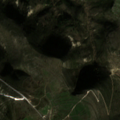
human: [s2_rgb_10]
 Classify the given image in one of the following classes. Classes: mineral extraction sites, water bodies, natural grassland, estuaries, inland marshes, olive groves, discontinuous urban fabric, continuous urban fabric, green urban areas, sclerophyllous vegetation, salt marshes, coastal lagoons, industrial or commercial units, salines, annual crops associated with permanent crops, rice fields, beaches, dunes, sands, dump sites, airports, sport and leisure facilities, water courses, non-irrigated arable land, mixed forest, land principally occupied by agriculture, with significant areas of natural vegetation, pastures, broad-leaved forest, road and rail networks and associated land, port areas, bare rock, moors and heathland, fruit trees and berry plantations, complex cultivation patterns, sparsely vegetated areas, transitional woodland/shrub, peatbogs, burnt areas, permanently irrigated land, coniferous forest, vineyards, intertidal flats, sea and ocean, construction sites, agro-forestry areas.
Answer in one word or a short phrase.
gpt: olive groves, complex cultivation patterns, natural grassland, sclerophyllous vegetation